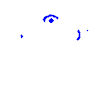
Particle: kaon